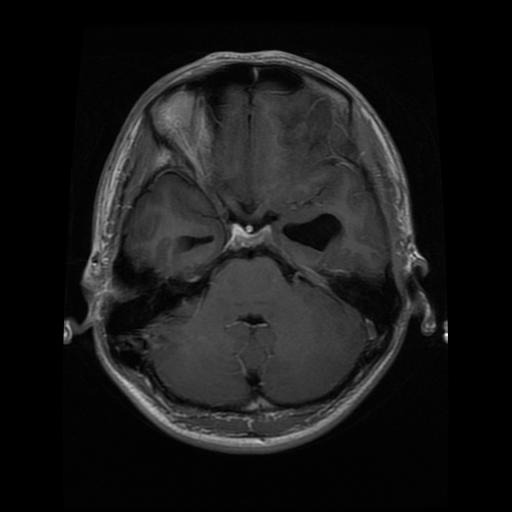
Label: glioma